Question: I have installed MySQL Workbench in my machine. But now I'm unable to select a table on left hand side. Here's what I have currently:

How can I get to the tables in my database?
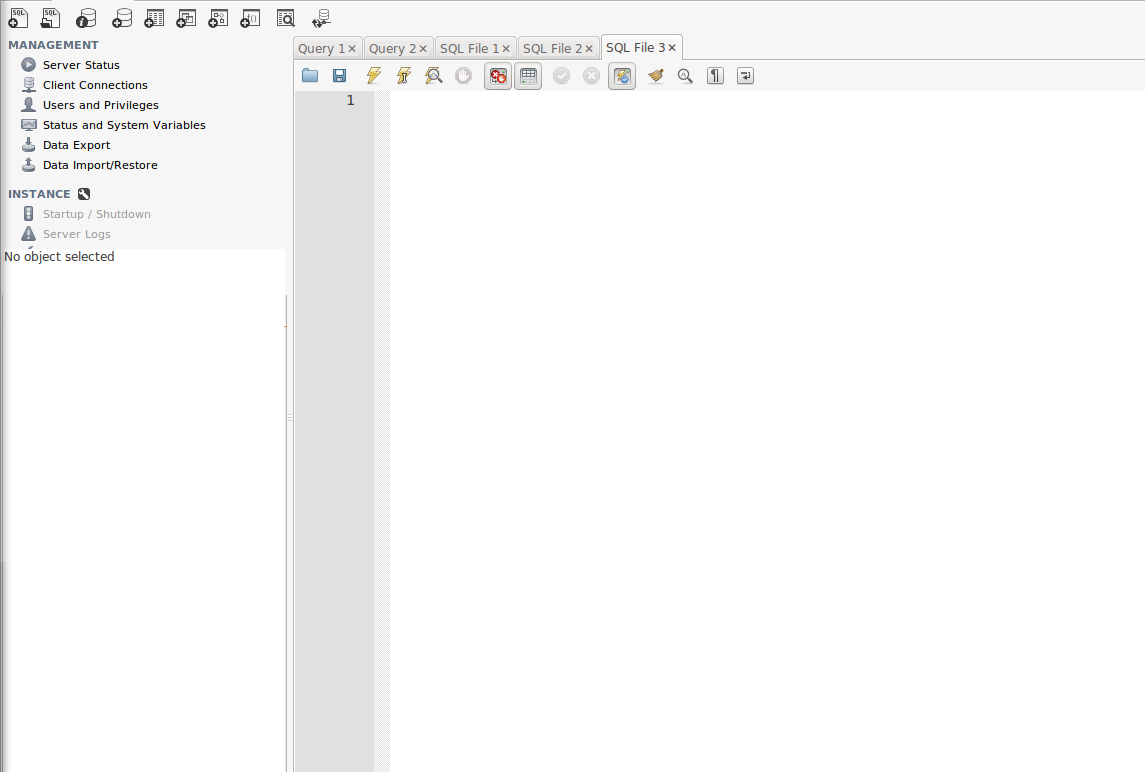
Answer: Watch out in which area you are in MySQL Workbench. Currently you have the admin section active. Use the tabs to switch to the SQL section to view your db objects:

Vs.

Btw, you screenshot looks strange. This "No objects selected" box is from the SQL section but shown (much too large) as overlay over some parts of the admin sidebar section. Whatever you did to get to this state is really interesting. If you see this frequently I recommend that you file a <URL>, like the OS, WB version etc.
Update:
Maybe you can solve this by not using the combined mode for admin + sql sections. If you switch that off (what I recommend anyway) you get 2 tab pages as I have shown in my screenshots. For that go to the settings and disable combined mode (the last option in that screenshot):

Also, make sure you have the latest version of MySQL Workbench (atm. 6.3.3).